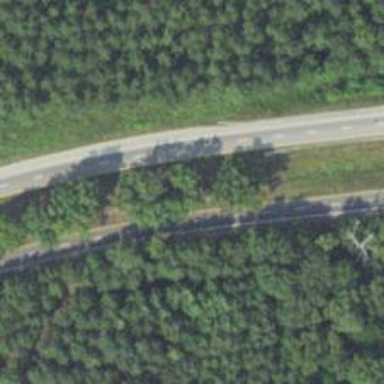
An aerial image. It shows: Asphalt trunk highway classified as expressway.